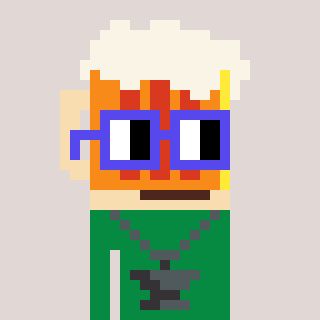
a pixel art character with square blue glasses, a beer-shaped head and a green-colored body on a warm background